Field crop: tomato
Growth stage: 1
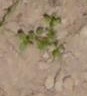
Species: portulaca